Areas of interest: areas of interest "Picking Garden"
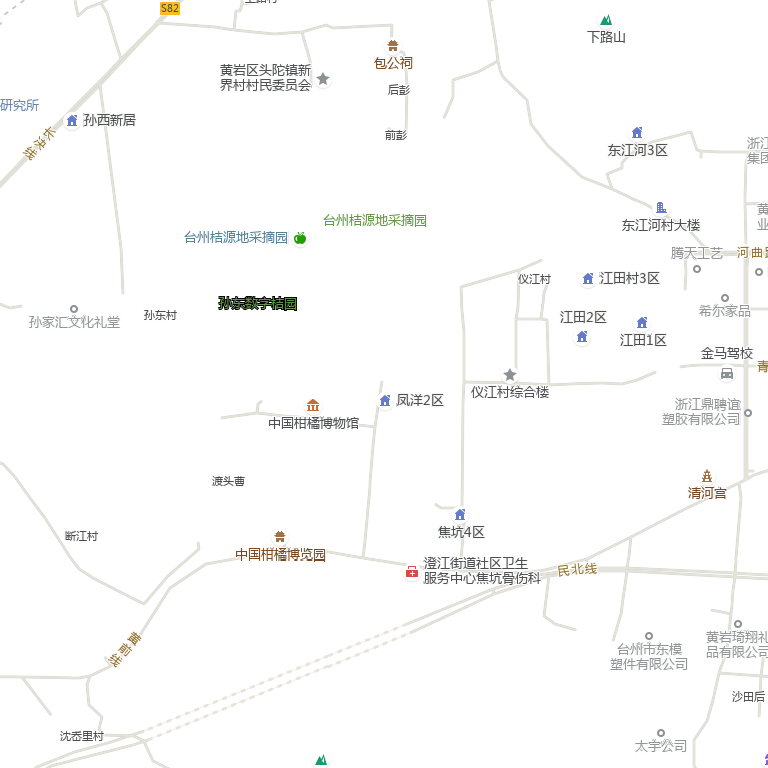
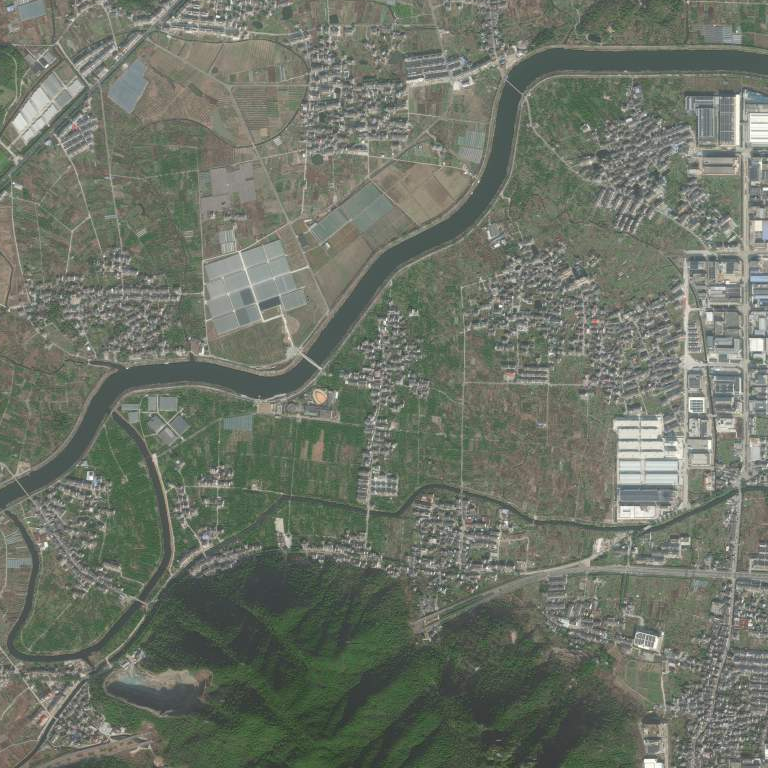